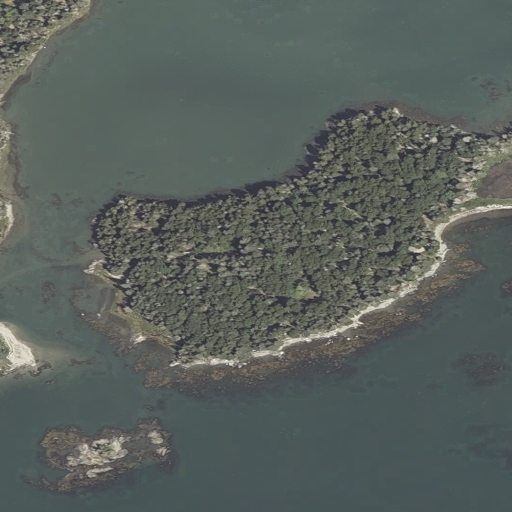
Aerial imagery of cape in Maine named Trundys Point containing open water, herbaceous wetlands, evergreen forest, and barren land